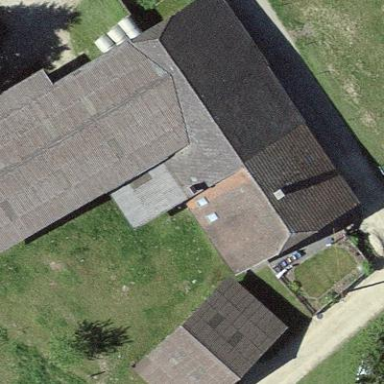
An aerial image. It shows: Farm building.